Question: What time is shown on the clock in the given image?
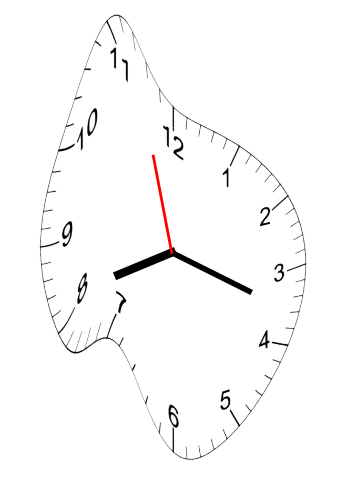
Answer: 08:17:57